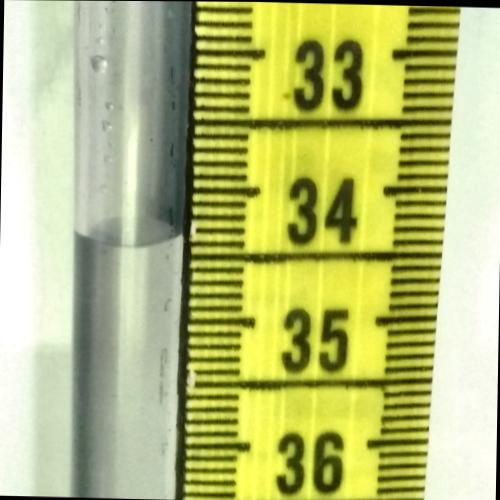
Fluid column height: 34.4 cm